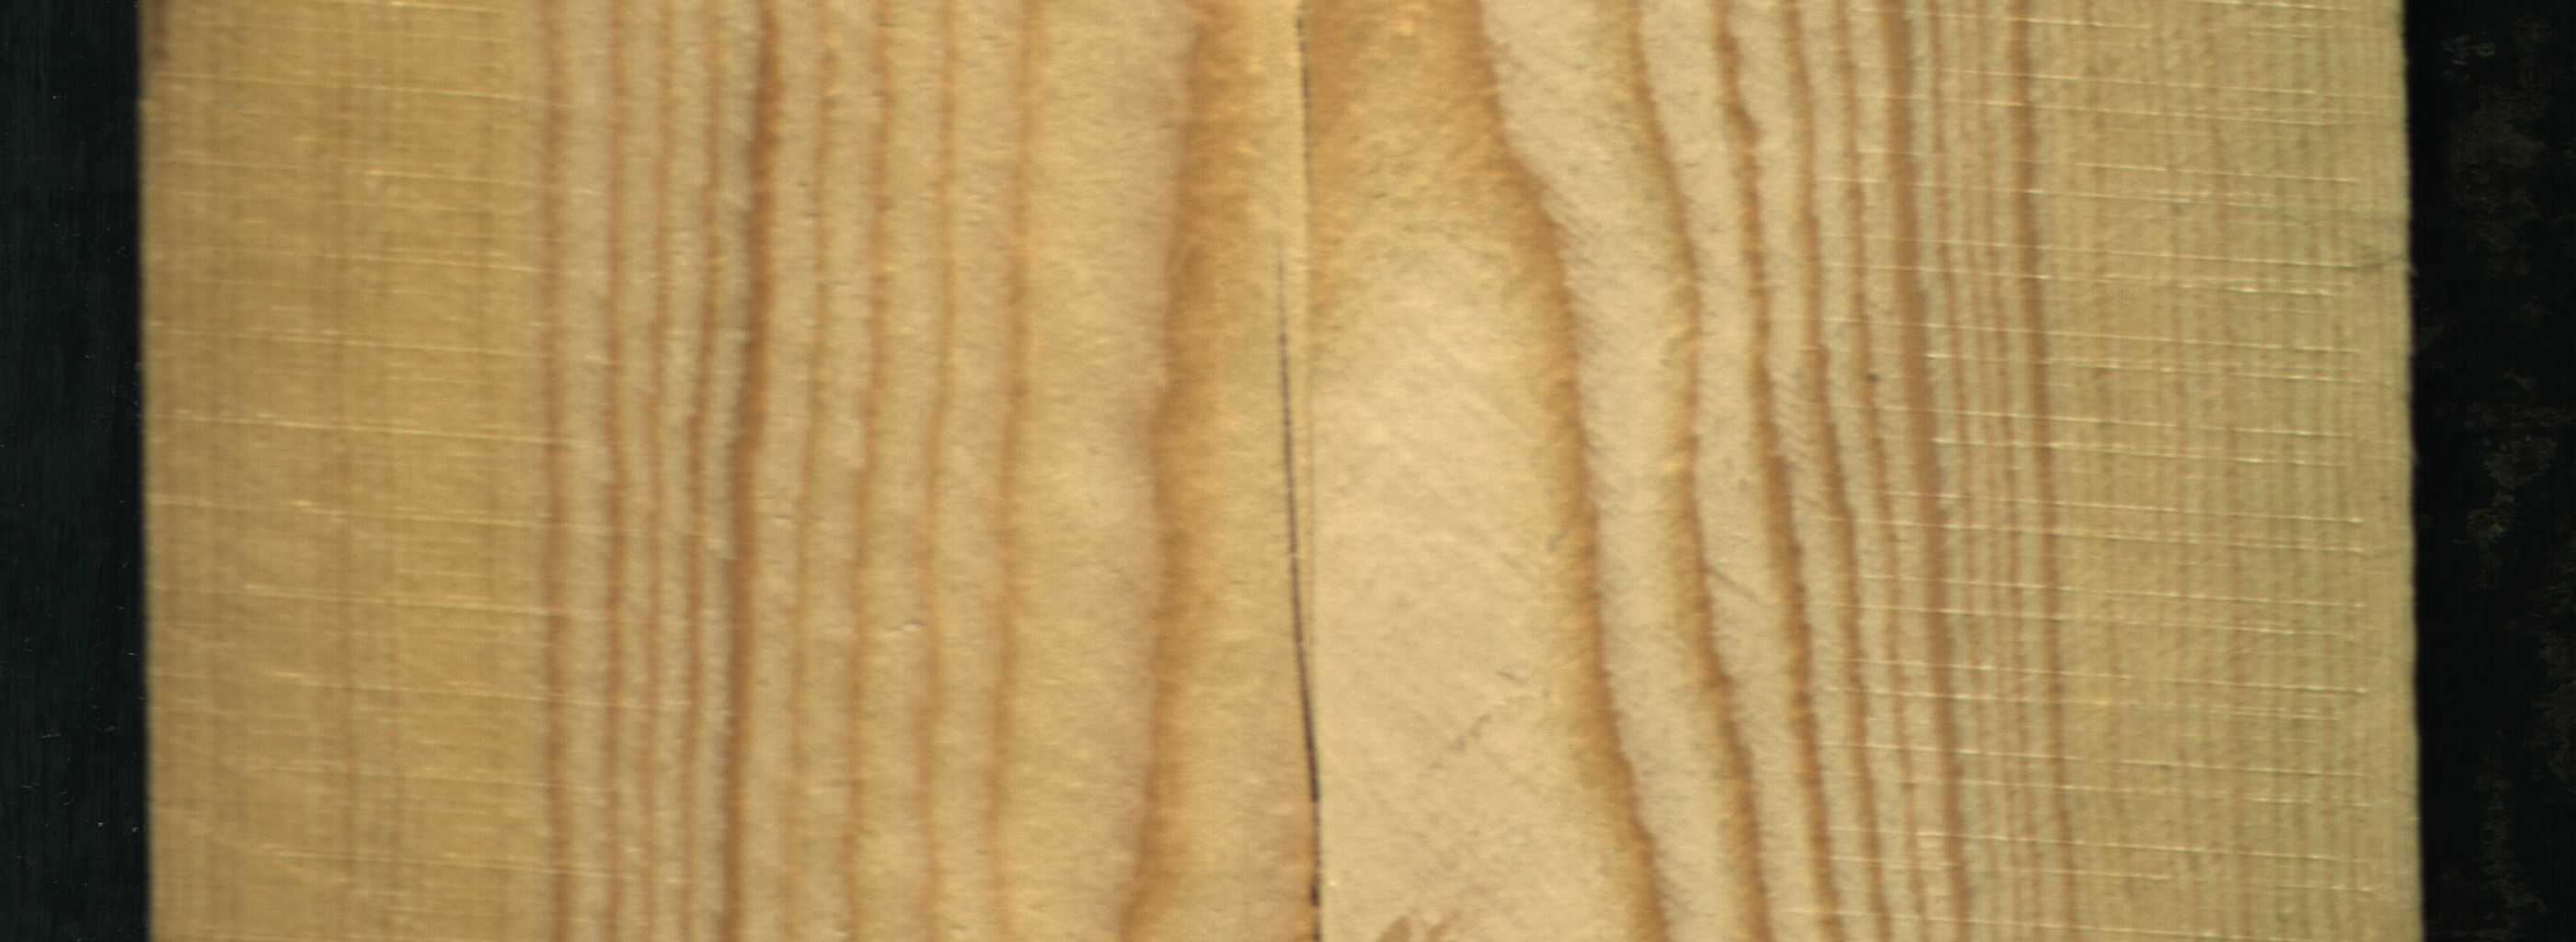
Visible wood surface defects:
Crack